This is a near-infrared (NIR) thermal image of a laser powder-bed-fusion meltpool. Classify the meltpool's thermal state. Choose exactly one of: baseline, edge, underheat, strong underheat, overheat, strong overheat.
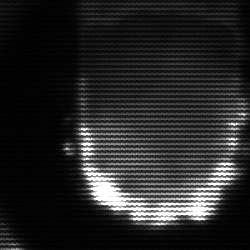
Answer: baseline